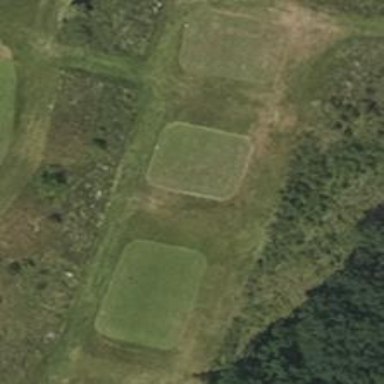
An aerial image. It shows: Golf tee.